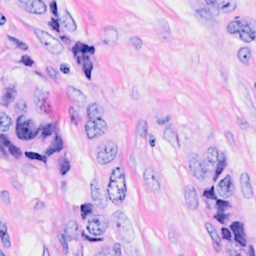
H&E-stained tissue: Breast